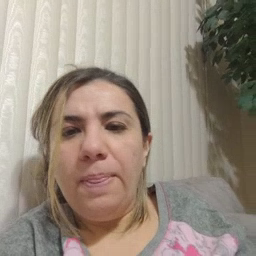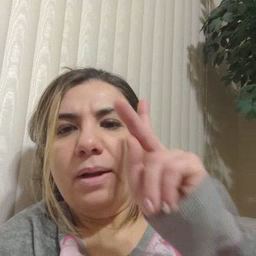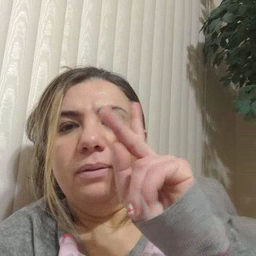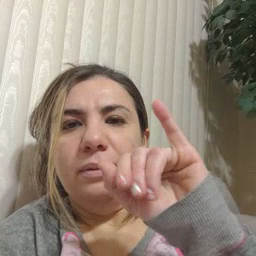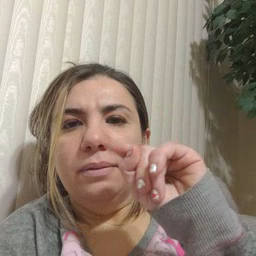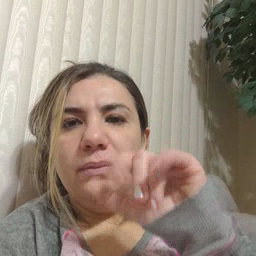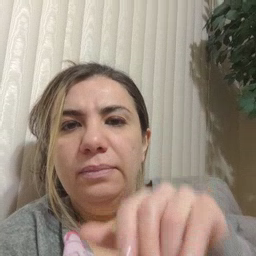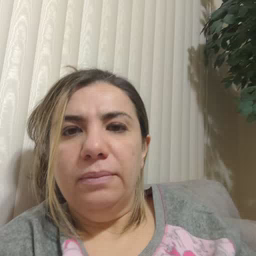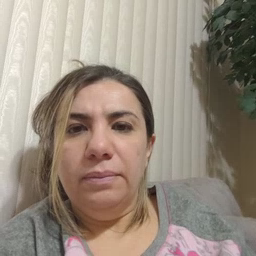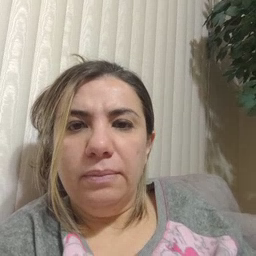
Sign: kitty